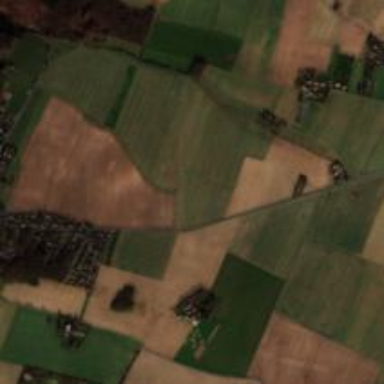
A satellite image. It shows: Farmland with rapeseed crops.